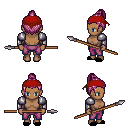
a pixel art fantasy rpg character, female body template, human, dark skin, steel arm armor, magenta pants, pink short topknot hairstyle, red bandana, black slippers, spear, four views (front, back, left, right), 2x2 character sprite sheet, small pixel art, hard edges, no anti-aliasing